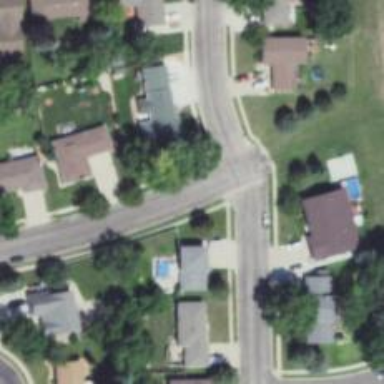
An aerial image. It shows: Smooth asphalt road in residential area.